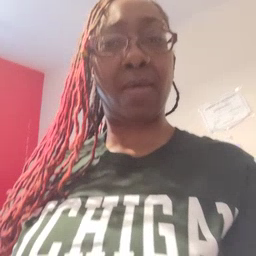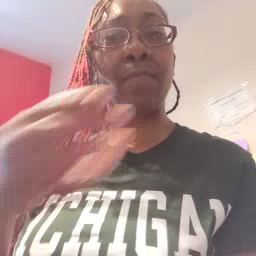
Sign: better